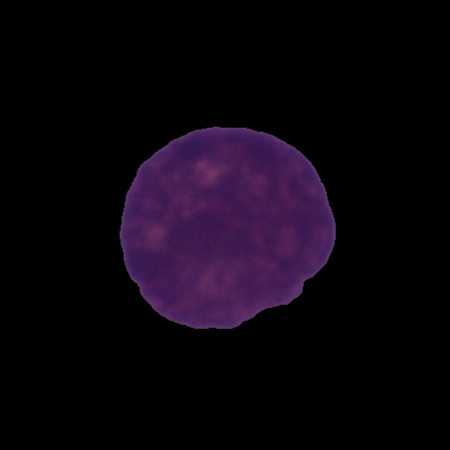
Label: cancer